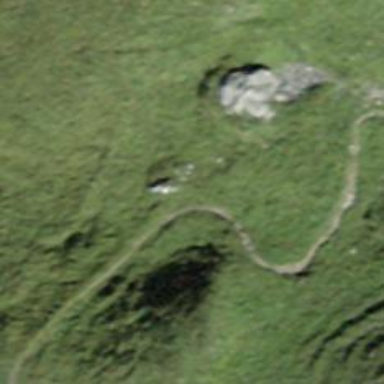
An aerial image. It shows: Ground path.